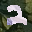
Label: 2